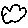
Label: cloud